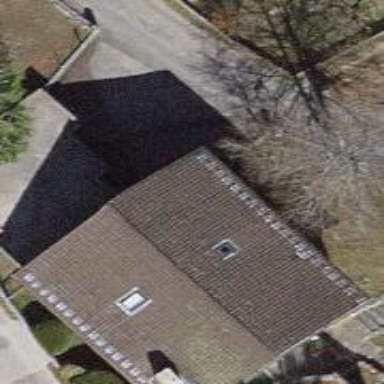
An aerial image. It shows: Garage with flat roof.